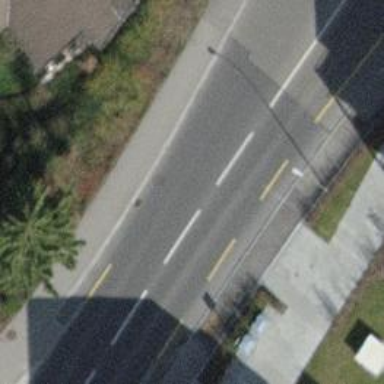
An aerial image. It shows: Sidewalk.